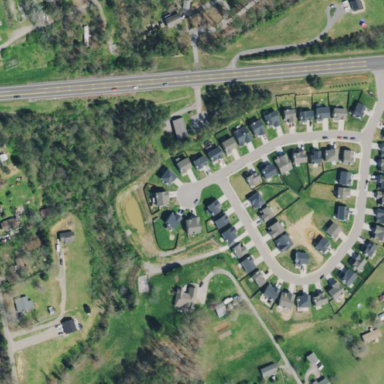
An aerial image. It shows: Residential area composed of single-family homes.